Interaction volume radius: 5 \u00c5
Interaction volume height: 15 \u00c5
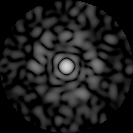
Disorder parameter: 0.8106